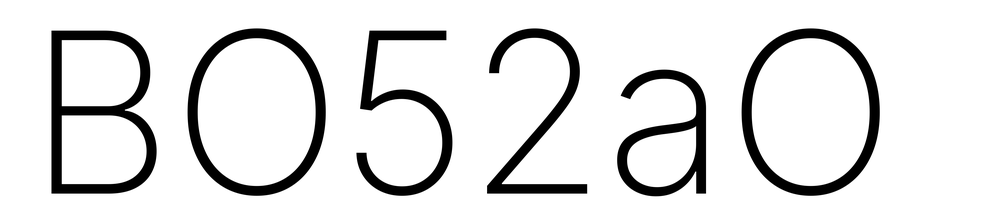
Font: Inter_ExtraLight